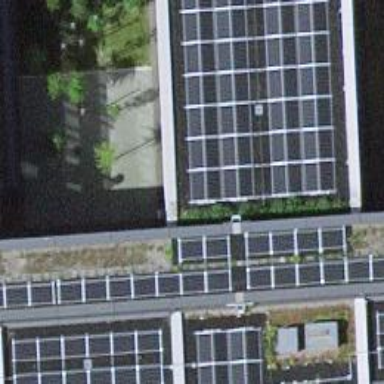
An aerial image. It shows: Solar power generator with photovoltaic panels.